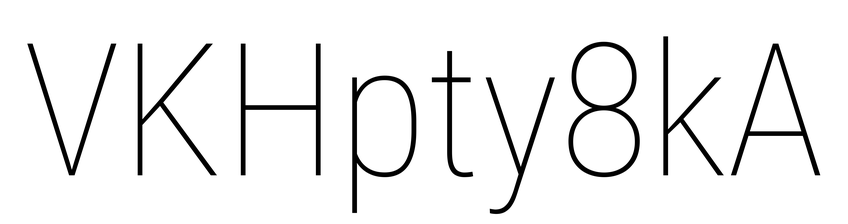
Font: Roboto_Condensed_Thin